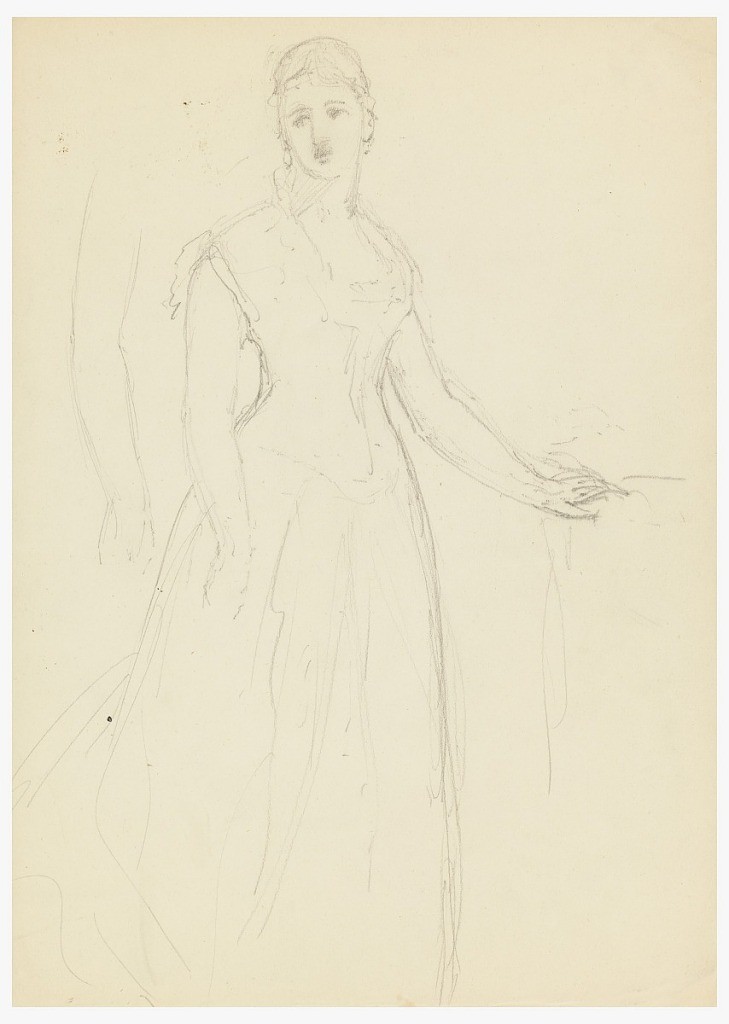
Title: Sketch for a Portrait of Bella Worsham
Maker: Daniel Huntington, American, 1816–1906
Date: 1878
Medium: Graphite on cream paper
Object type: Drawing
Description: Standing woman, her left hand on a table; her right arm repeated, upper left. She looks toward the left. Verso: horizontal rectangle with two sketches of a left hand holding paper, right. Lower right, notes: Judge Blatchford/ shadows…/ thumb and fingers cold…/ general warmth/ in lights/ shadows neutrals/ warmed/ June 1, 78.